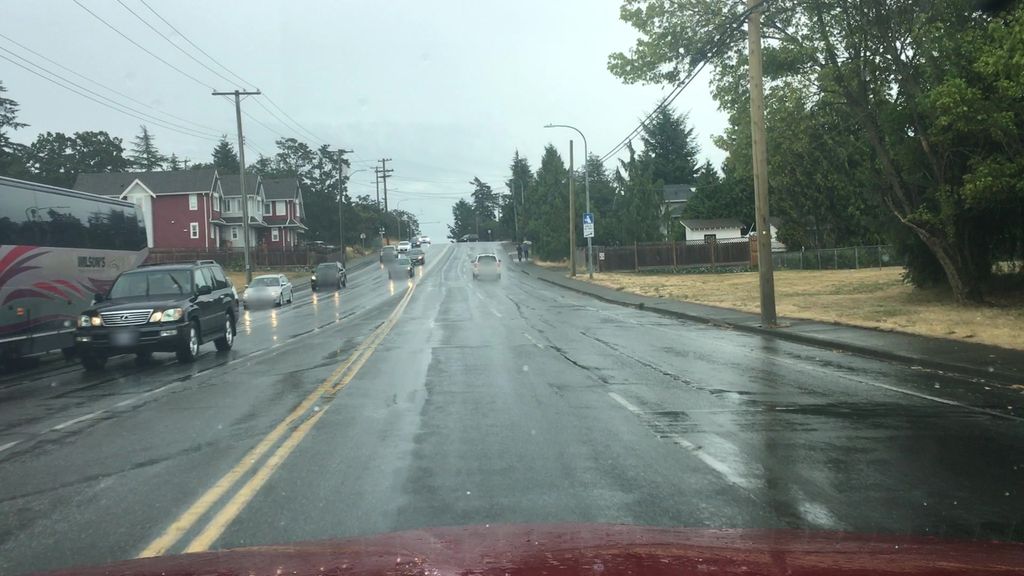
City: victoria